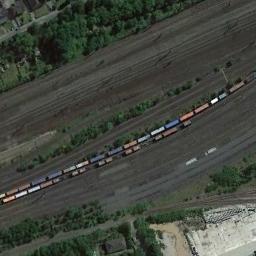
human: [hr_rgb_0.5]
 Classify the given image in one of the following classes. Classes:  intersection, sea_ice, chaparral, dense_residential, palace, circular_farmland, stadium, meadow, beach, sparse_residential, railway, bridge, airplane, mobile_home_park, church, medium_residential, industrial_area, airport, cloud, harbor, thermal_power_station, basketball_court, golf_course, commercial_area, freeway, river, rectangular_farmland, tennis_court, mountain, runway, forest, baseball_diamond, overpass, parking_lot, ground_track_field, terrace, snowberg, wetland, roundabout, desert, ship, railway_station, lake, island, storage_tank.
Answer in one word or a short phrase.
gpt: railway